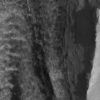
Label: not_dusty